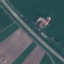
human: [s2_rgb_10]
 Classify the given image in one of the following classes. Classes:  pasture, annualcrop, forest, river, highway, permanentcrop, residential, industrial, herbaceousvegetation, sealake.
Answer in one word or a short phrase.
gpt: Highway